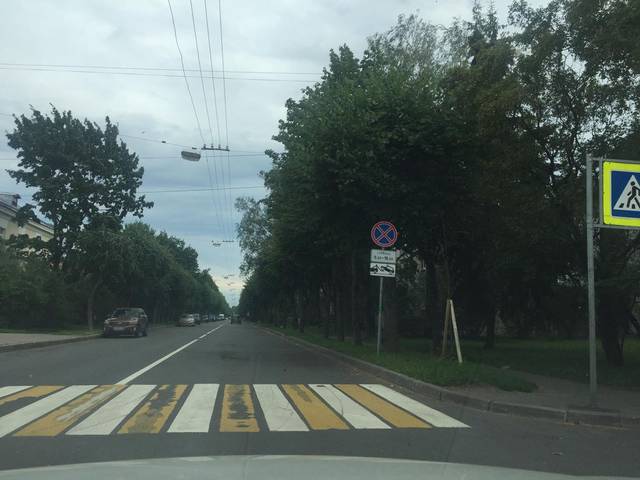
Region: Russia
Coordinates: 59.724, 30.404